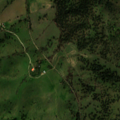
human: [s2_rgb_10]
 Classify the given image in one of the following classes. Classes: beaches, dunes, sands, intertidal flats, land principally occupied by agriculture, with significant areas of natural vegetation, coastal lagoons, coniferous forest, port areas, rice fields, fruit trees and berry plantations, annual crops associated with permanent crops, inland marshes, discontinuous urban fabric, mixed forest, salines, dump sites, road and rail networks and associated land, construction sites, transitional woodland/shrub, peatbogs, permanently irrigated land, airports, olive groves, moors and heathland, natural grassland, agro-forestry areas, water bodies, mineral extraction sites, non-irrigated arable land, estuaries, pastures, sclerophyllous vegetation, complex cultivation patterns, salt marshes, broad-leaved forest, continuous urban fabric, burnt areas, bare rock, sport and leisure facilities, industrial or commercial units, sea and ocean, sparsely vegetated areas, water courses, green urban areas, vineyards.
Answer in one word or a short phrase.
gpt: non-irrigated arable land, pastures, agro-forestry areas